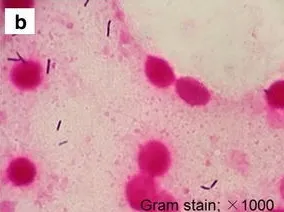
Diagnostic approach for a 32-year-old male with Clostridium innocuum osteomyelitis. B; Bone marrow biopsy from iliac crest confirmed C. Innocuum infection (Grambiopsy conf1000).
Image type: pathology (gram)